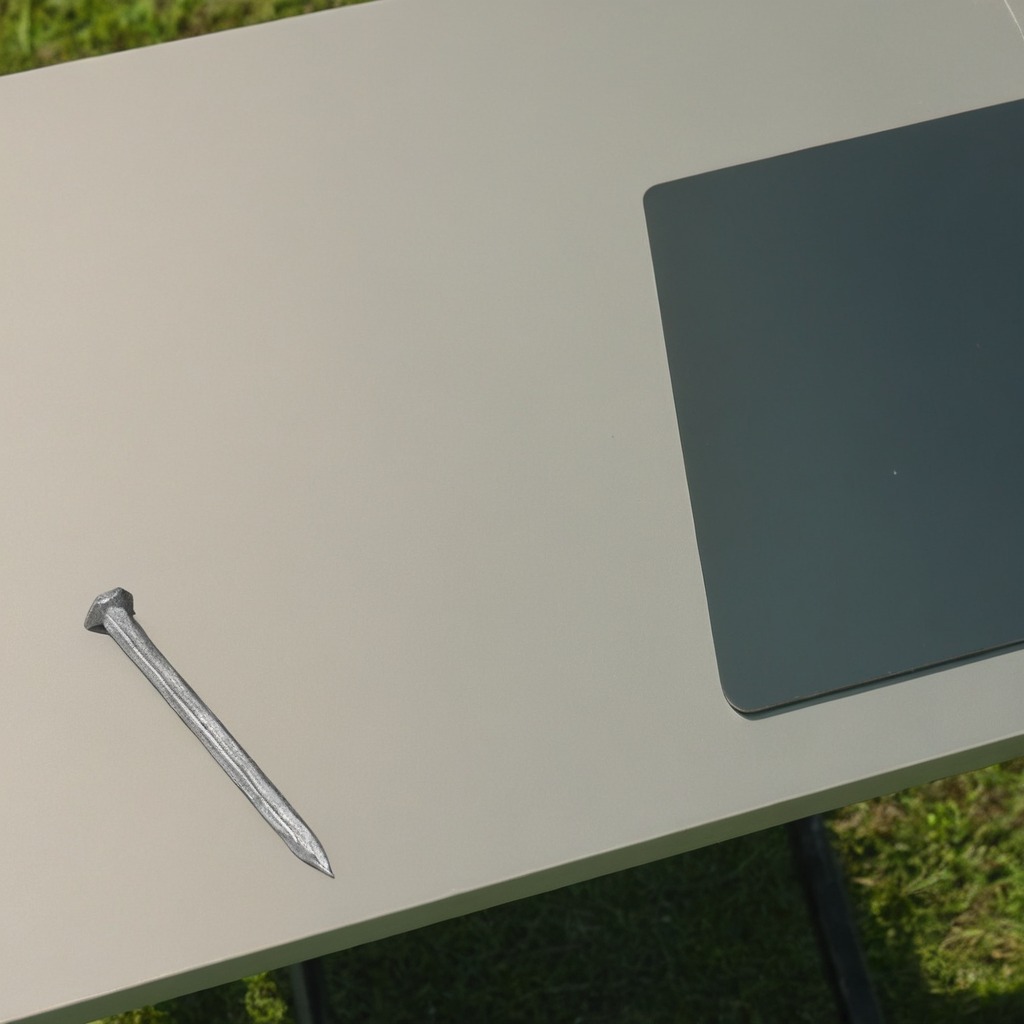
An iron nail is lying on a clean utility table in a temporary outdoor tool station.